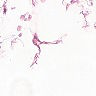
Metastatic tissue present: no